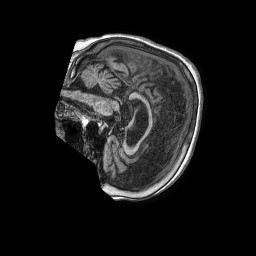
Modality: T1w
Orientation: sagittal
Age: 70
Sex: female
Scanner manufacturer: philips
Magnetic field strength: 1.5 T
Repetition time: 0.007883 s
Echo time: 0.003673 s